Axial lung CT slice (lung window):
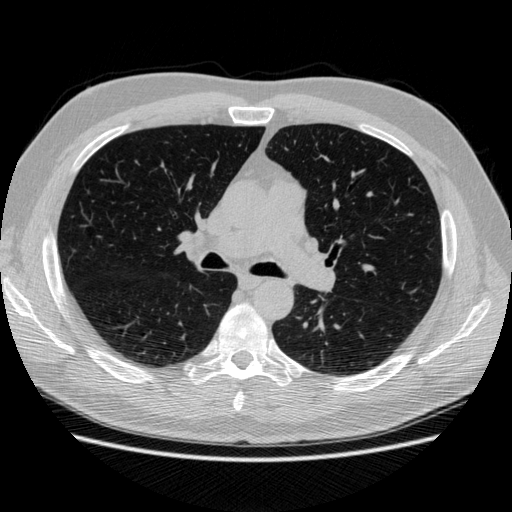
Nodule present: no